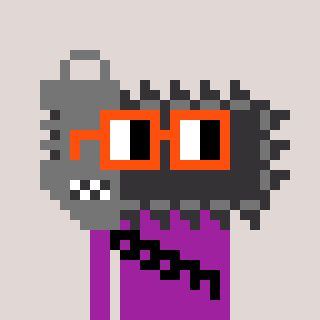
a pixel art character with square orange glasses, a chainsaw-shaped head and a magenta-colored body on a warm background